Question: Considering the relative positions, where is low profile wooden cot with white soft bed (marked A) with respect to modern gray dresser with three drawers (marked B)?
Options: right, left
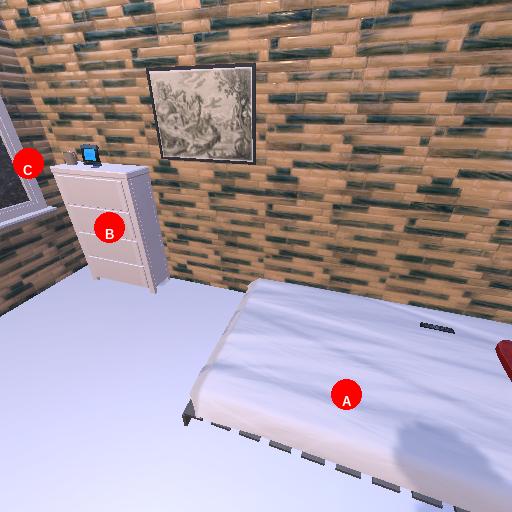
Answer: right